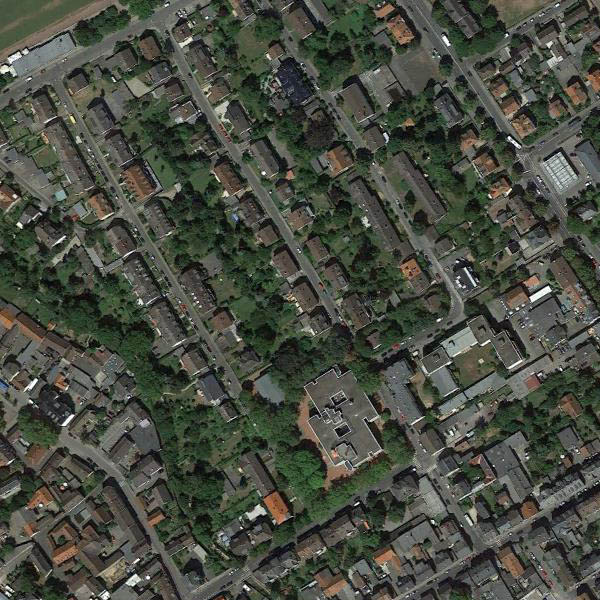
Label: DenseResidential